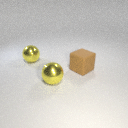
large yellow metal sphere to the left of large brown rubber cube